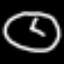
Label: clock